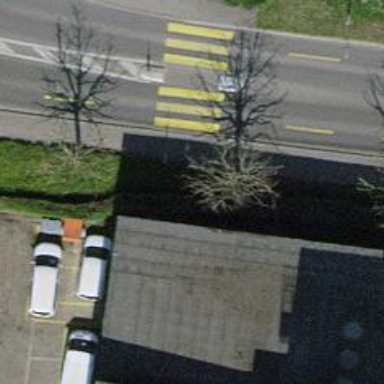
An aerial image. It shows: Kerb barrier.